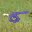
Label: 5